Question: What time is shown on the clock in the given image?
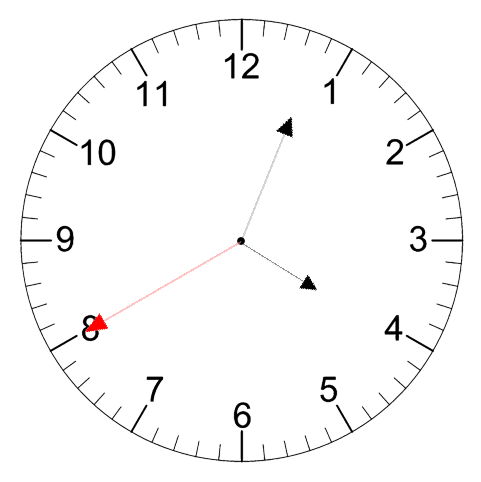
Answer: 04:03:40